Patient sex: M
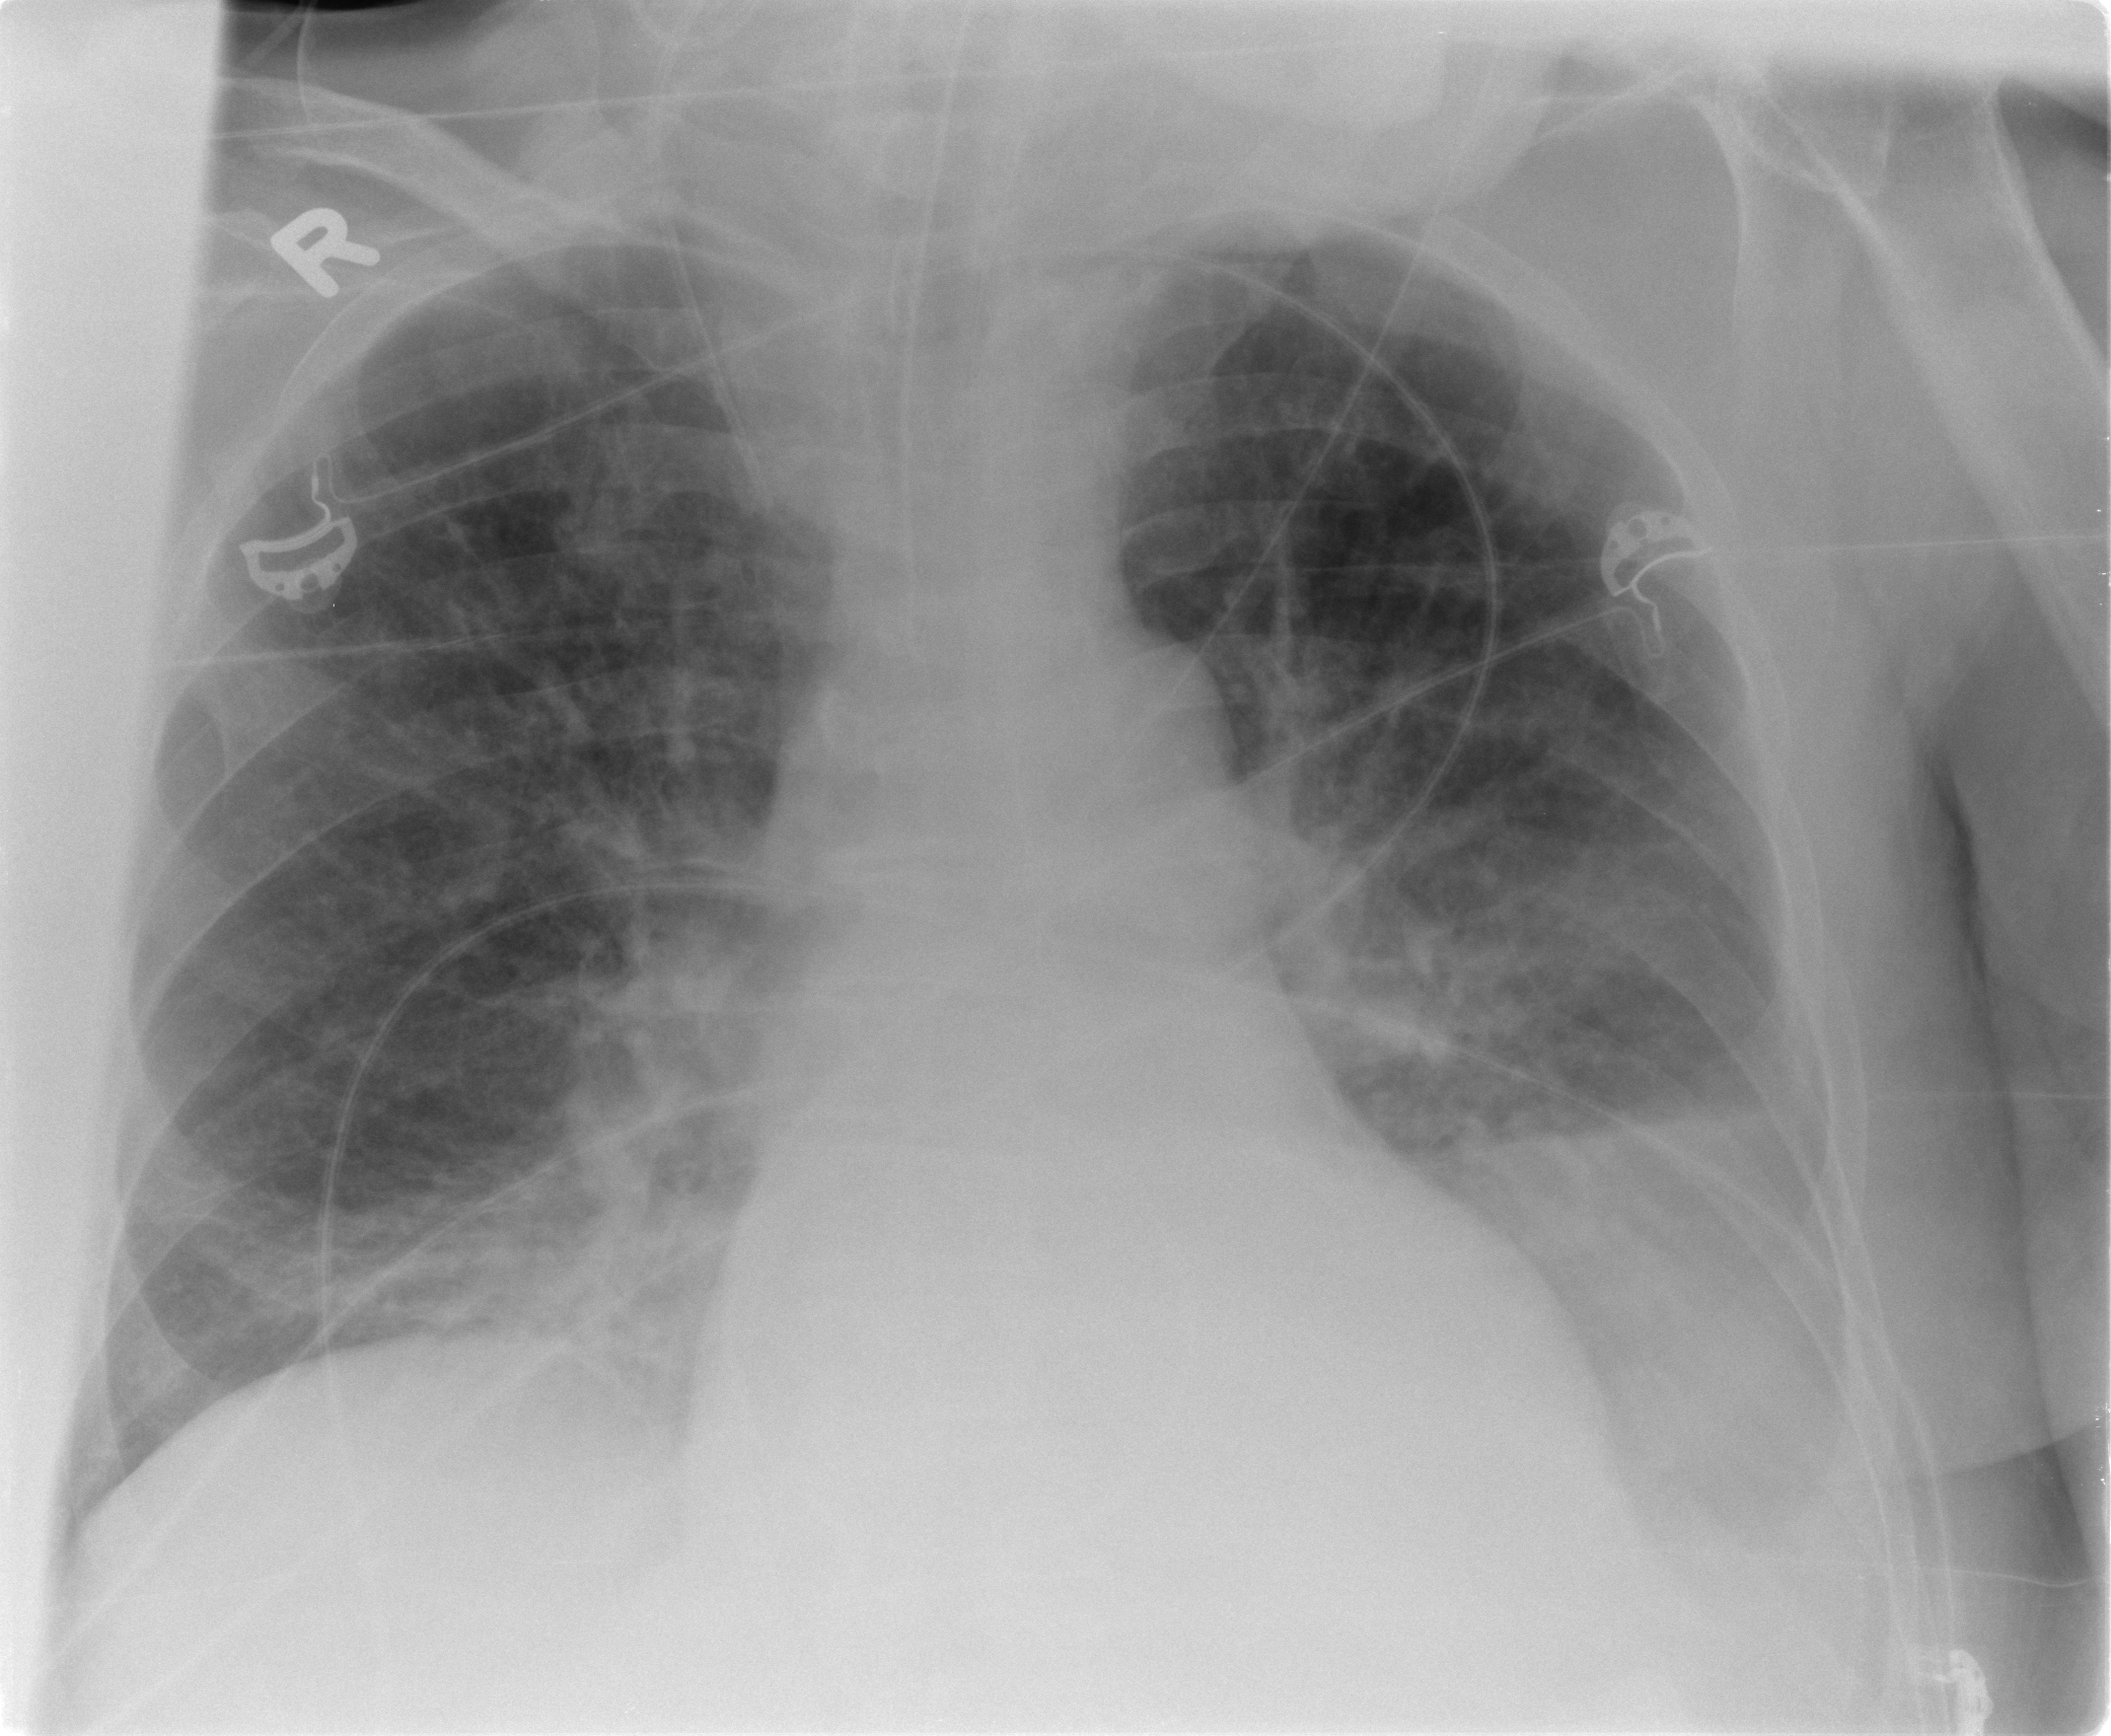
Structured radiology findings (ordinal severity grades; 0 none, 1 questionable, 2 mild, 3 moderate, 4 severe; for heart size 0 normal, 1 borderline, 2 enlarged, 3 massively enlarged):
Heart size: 1
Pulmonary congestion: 2
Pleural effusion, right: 3
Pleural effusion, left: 2
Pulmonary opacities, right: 3
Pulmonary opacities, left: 2
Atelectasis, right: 3
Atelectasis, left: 2